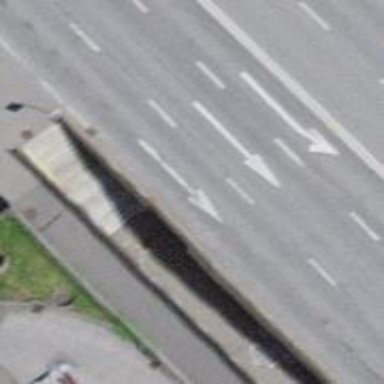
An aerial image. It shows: Footway on asphalt surface passing through tunnel.